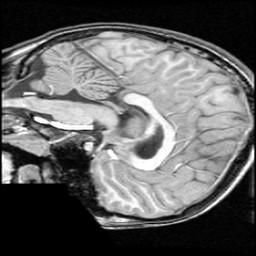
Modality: T1w
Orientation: sagittal
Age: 13
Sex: male
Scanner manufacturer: ge
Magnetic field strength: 1.5 T
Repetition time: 0.03333 s
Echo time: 0.008 s